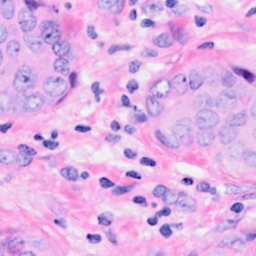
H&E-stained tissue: Breast